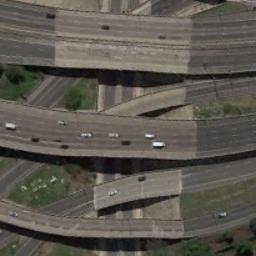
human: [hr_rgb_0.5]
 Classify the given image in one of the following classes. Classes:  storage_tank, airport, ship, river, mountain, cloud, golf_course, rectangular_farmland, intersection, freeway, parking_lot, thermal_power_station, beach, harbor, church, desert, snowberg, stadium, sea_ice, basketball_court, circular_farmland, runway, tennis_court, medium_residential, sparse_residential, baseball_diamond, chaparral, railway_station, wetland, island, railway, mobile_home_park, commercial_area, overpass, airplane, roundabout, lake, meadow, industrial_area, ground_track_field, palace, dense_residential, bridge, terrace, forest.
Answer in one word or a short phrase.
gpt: overpass